Question: I need a part of my 'Page' unmovable, so I thought using a 'Frame', something like:
'''
<StackPanel>
<Label Style="{StaticResource OneThirdColumnLabel}">Administrar papeis: Alterar papeis</Label>
<ItemsControl x:Name="PapeisIc">
<ItemsControl.ItemTemplate>
<DataTemplate>
<Frame x:Name="_papeisAddFrame" Source="PapeisAdd.xaml" Height="50"/>
</DataTemplate>
</ItemsControl.ItemTemplate>
</ItemsControl>
</StackPanel>
'''
Then, the 'Frame' would contain a 'Page' with:
'''
<ScrollViewer VerticalScrollBarVisibility="Visible">
<StackPanel>
<StackPanel Orientation="Horizontal" Margin="0,0,0,10">
<Label Style="{StaticResource LaterLabel}">Papel:</Label>
<TextBox Text="{Binding Papel}" Style="{StaticResource StdTextBox}" Width="100" />
<Label Style="{StaticResource LaterLabel}">Descricao:</Label>
<TextBox Text="{Binding Descricao}" Style="{StaticResource StdTextBox}" Width="400" />
<Button x:Name="DeleteFieldBtn" Style="{StaticResource deleteFieldButtom}" ToolTip="Eliminar este papel"/>
</StackPanel>
</StackPanel>
</ScrollViewer>
'''
In the code-behind, the line:
'''
PapeisIc.ItemsSource = _papeis;
'''
Binds a object that's an 'ObservableCollection' of 3 items and I need it to display the 3 elements in the example.
What I get is:

So that, somehow it knows that there are 3 elements, but it doesn't bind it right...
I already tried to pass to the 'Page' the data as a parameter, but it didn't work either.
How can I bind those values?
Just to make it clear, I'm trying to bind to an 'ObservableCollection' of:
'''
public class Role
{
public int Id { get; set; }
public string Papel { get; set; }
public string Descricao { get; set; }
}
'''
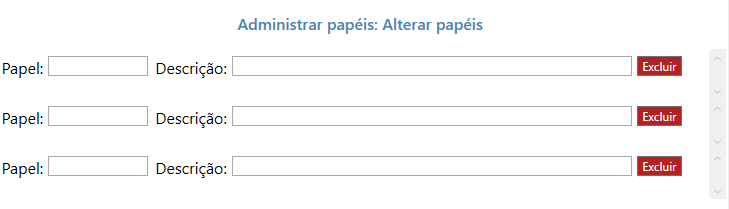
Answer: The 'Frame' control does not pass the 'DataContext' down to the 'Page'. The easiest way to solve this issue is to remove the 'Frame' and move its content directly to the 'DataTemplate'.
If you really need the 'Frame', you have to listen to the 'LoadCompleted' and 'DataContextChanged' events and propagate the 'DataContext' manually to the content of the 'Frame'. I show you how to do it with a 'TriggerAction' using the 'Microsoft.Xaml.Behaviors.Wpf' NuGet package.
'''
public class UpdateContentDataContextAction : TriggerAction<Frame>
{
protected override void Invoke(object parameter)
{
if (AssociatedObject.Content is FrameworkElement frameworkElement)
frameworkElement.DataContext = AssociatedObject.DataContext;
}
}
'''
'''
<DataTemplate>
<Frame x:Name="_papeisAddFrame" Source="PapeisAdd.xaml" Height="50">
<b:Interaction.Triggers>
<b:EventTrigger EventName="LoadCompleted">
<local:UpdateContentDataContextAction/>
</b:EventTrigger>
<b:EventTrigger EventName="DataContextChanged">
<local:UpdateContentDataContextAction/>
</b:EventTrigger>
</b:Interaction.Triggers>
</Frame>
</DataTemplate>
'''
If you want to do it in the code-behind, subscribe the events on the control and use the code of the trigger action.
'''
<Frame x:Name="_papeisAddFrame" Source="PapeisAdd.xaml" Height="50" LoadCompleted="OnLoadCompleted" DataContextChanged="OnDataContextChanged">
'''
'''
private void OnLoadCompleted(object sender, NavigationEventArgs e)
{
PropagateDataContext((Frame)sender);
}
private void OnDataContextChanged(object sender, DependencyPropertyChangedEventArgs e)
{
PropagateDataContext((Frame)sender);
}
private void PropagateDataContext(Frame frame)
{
if (frame.Content is FrameworkElement frameworkElement)
frameworkElement.DataContext = frame.DataContext;
}
'''